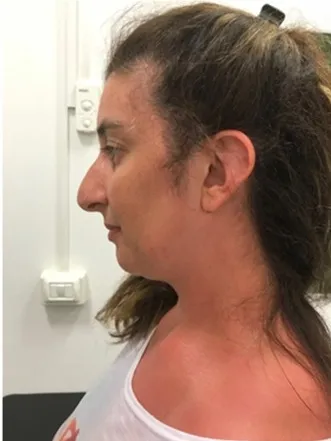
Lateral. View of the patient and her mother.
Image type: medical_photograph (oral_photograph)